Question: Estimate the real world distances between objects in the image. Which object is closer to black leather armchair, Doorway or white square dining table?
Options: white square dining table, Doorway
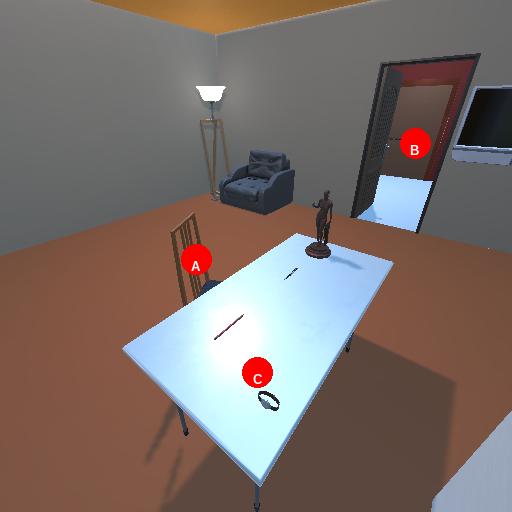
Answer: white square dining table